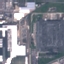
Land use / land cover: Industrial